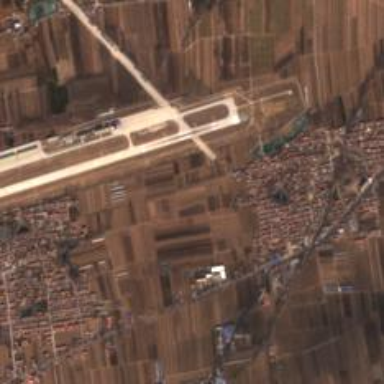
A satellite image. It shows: View of runway in airport.